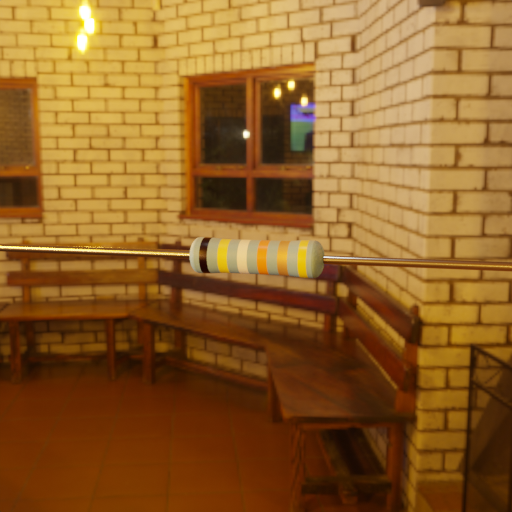
Resistor colour bands (in order): black, yellow, white, orange, gold, yellow